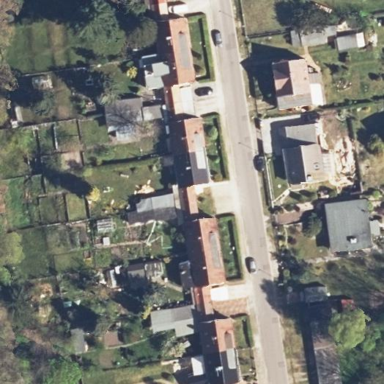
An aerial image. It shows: Terrace-style building with gabled roof.